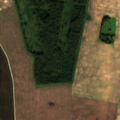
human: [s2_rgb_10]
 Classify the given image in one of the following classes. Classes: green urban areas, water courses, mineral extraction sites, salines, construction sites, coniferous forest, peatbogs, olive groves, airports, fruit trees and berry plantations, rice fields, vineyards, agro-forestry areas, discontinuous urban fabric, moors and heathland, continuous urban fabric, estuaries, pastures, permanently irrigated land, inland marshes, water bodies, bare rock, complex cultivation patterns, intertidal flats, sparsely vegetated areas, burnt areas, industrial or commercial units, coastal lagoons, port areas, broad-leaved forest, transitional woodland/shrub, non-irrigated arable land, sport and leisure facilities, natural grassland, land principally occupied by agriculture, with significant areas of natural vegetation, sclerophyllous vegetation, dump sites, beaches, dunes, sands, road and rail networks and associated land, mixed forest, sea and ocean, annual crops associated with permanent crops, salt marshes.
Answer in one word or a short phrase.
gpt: non-irrigated arable land, broad-leaved forest, transitional woodland/shrub